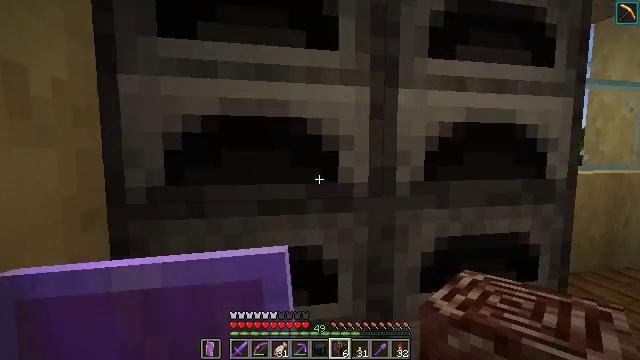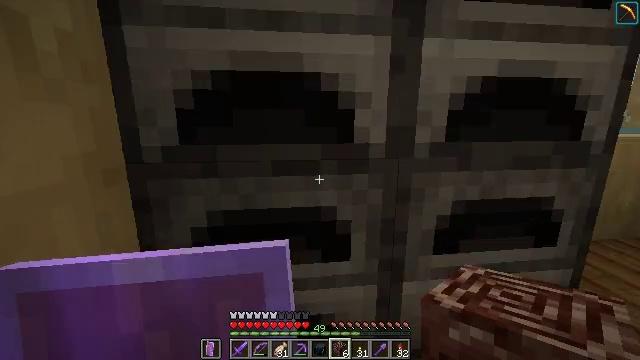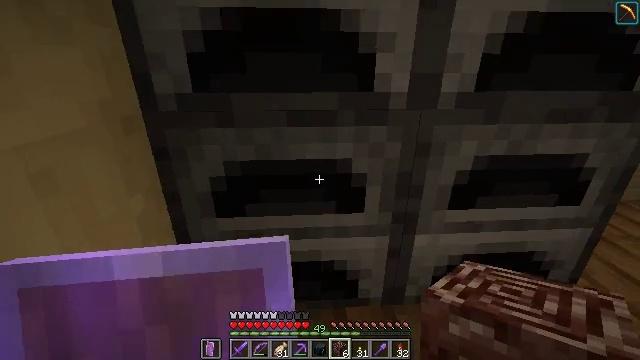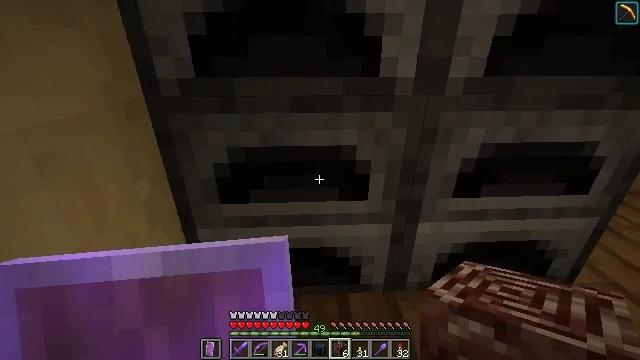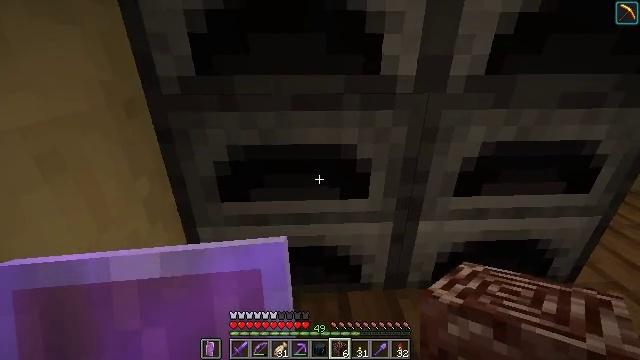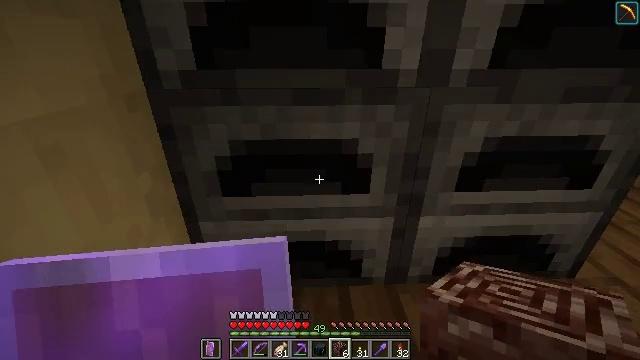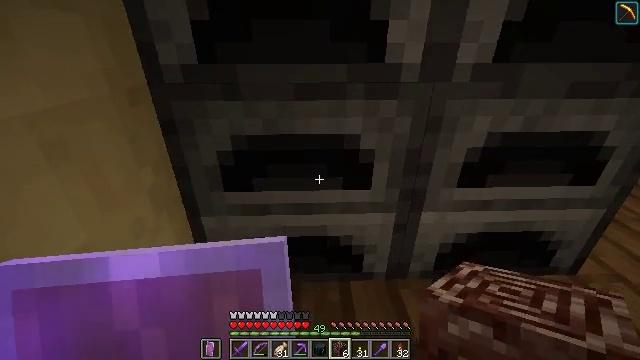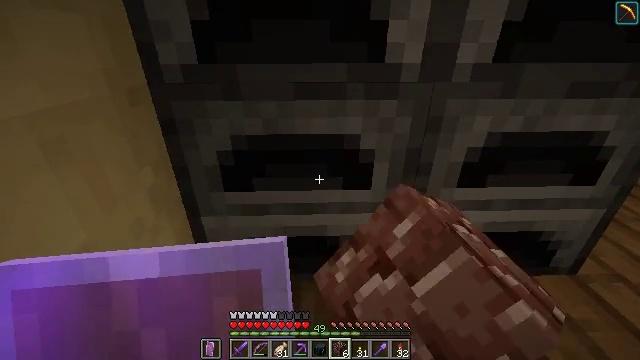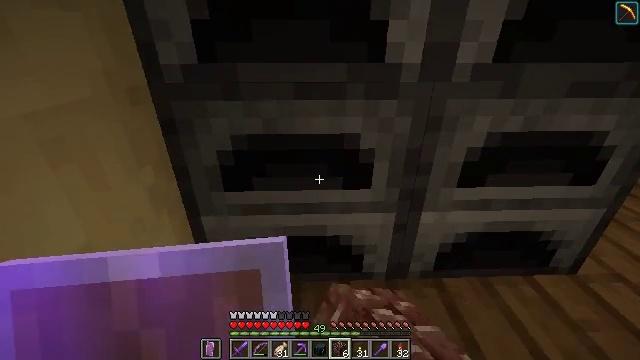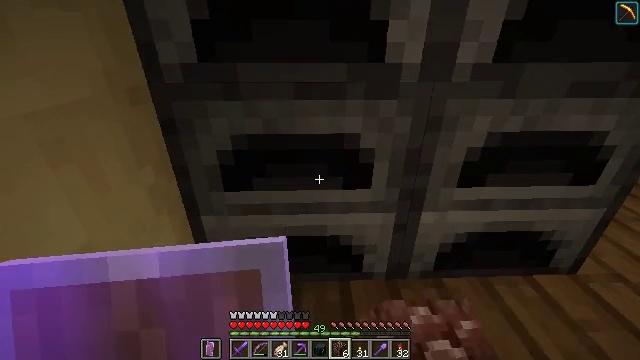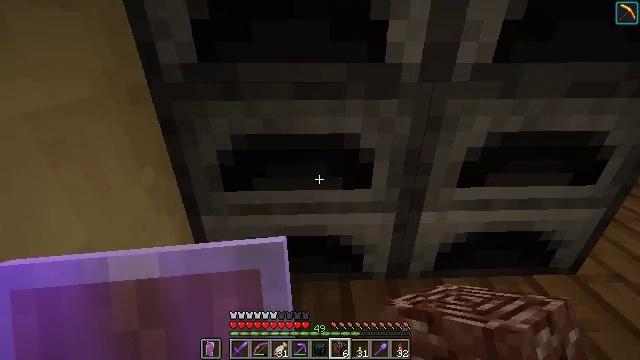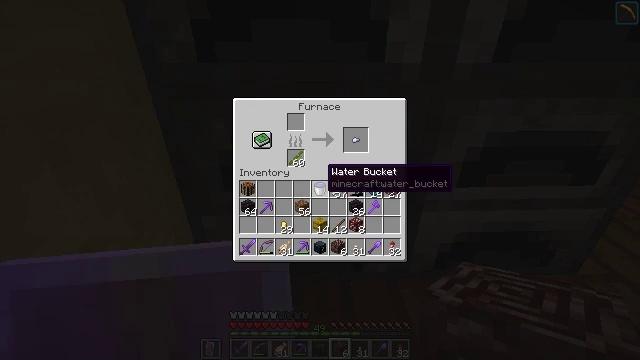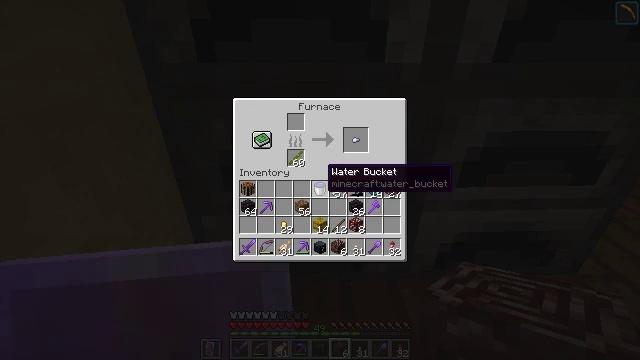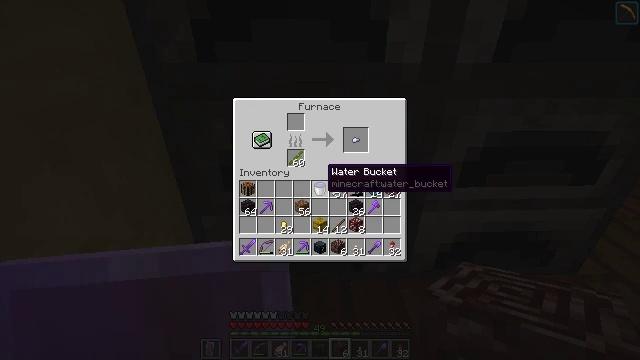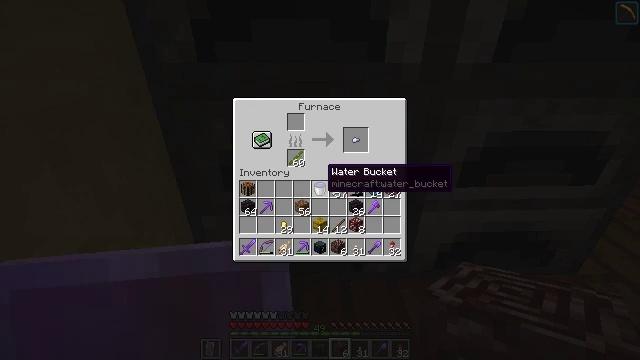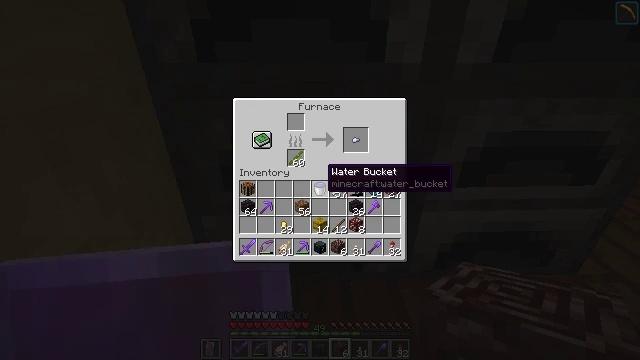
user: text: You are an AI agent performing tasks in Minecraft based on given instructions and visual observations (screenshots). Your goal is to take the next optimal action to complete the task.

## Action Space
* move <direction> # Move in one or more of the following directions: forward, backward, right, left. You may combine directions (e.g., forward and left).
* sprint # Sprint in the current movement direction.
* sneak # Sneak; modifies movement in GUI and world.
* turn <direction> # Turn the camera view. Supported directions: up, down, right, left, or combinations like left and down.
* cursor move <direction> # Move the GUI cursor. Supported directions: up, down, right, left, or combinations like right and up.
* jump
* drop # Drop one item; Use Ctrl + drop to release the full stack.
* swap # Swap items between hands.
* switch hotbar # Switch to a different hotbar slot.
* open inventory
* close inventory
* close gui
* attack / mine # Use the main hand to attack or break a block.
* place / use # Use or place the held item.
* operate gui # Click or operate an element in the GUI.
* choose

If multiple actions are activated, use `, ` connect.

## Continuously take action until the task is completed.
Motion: motion action
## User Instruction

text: craft item air
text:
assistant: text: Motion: turn left and down
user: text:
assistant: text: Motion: turn left and down
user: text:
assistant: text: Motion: turn down
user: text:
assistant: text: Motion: no_op
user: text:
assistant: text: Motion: turn down
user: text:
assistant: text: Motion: use / place
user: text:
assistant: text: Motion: use / place
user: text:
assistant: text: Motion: no_op
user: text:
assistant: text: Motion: no_op
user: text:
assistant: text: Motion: no_op
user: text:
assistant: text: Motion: no_op
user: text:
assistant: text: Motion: no_op
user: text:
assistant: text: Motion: no_op
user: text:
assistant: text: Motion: no_op
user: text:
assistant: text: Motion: no_op
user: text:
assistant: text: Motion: no_op
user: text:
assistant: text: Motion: no_op
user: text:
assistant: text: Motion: no_op
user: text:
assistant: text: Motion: no_op
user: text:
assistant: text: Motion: no_op
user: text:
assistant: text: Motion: no_op
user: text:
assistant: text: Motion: no_op
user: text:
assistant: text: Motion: no_op
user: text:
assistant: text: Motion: no_op
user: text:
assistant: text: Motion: cursor move right
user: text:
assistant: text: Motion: cursor move right and up
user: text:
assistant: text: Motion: cursor move right and up
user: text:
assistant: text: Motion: no_op
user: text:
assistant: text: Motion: no_op
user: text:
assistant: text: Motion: no_op